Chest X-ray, PA view. Patient: 50 years old, sex M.
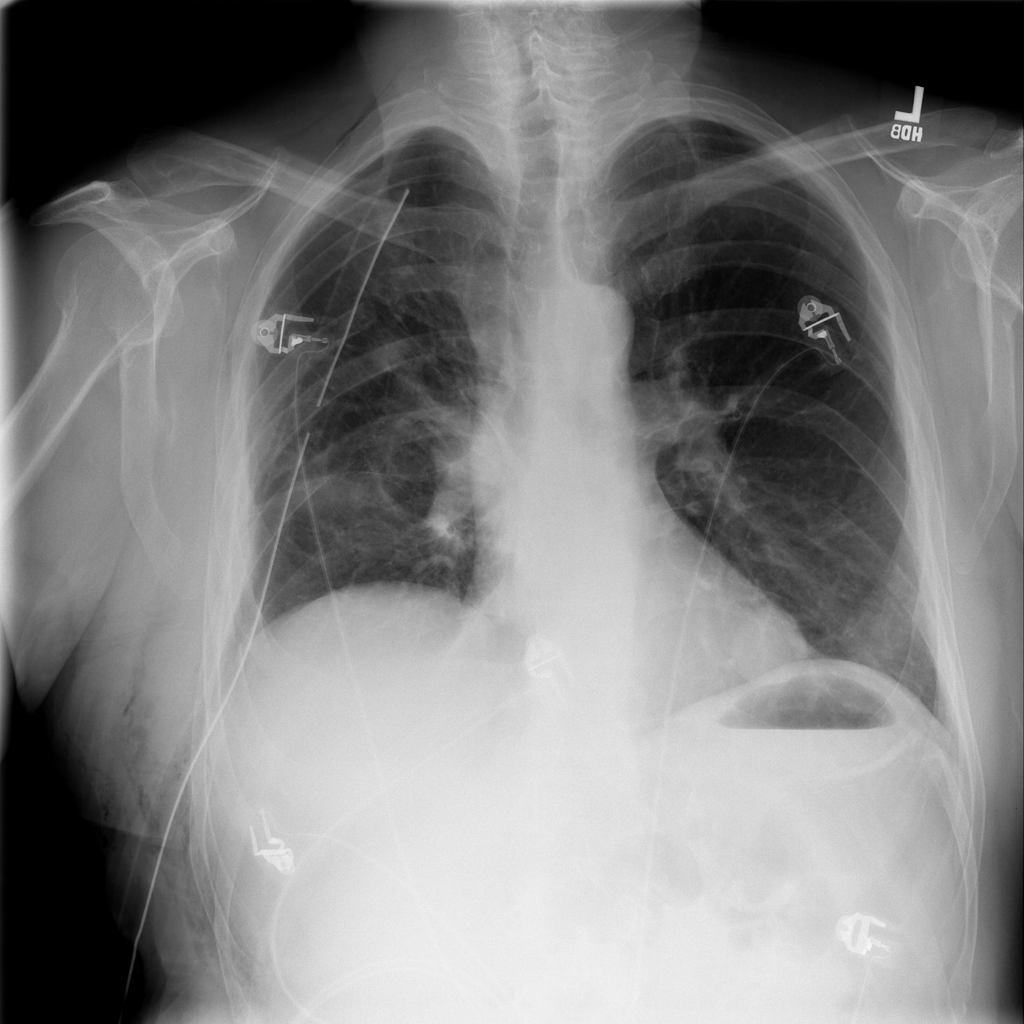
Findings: Nodule